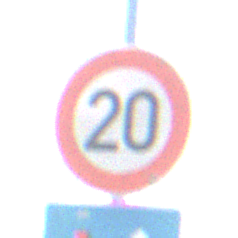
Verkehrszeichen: Geschwindigkeit20
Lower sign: VorrangVorGegenverkehr
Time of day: Midday
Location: Outdoor (Nature)
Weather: Clear
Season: NotSpecified
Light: Natural